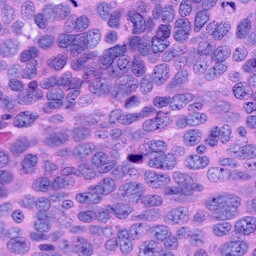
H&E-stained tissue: Ovarian